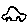
Label: car